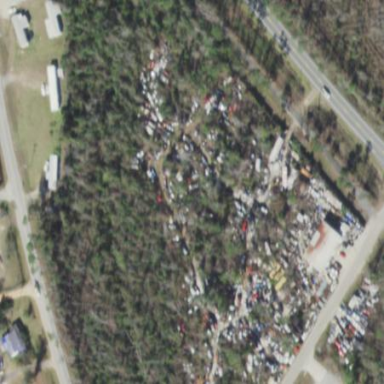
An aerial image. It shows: Scrap yard located in industrial area.